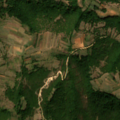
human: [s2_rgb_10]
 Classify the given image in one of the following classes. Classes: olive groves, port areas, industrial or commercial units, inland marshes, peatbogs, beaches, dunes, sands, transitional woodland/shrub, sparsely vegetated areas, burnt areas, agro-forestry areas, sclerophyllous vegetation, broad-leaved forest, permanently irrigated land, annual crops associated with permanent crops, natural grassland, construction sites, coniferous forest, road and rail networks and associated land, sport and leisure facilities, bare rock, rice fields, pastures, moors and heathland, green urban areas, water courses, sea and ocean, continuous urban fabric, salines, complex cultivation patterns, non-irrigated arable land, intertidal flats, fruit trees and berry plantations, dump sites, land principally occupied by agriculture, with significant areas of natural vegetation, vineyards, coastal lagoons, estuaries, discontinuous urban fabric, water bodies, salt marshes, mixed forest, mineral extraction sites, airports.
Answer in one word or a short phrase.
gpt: complex cultivation patterns, land principally occupied by agriculture, with significant areas of natural vegetation, broad-leaved forest